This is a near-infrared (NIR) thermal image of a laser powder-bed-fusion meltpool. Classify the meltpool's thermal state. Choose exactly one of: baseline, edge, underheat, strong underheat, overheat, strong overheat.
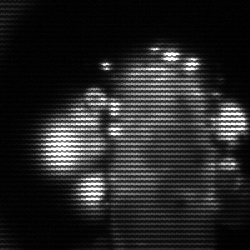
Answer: strong underheat